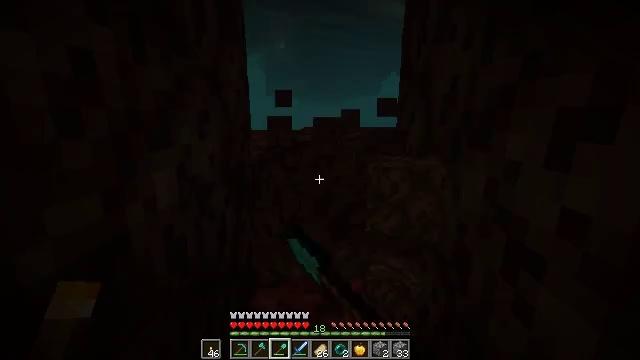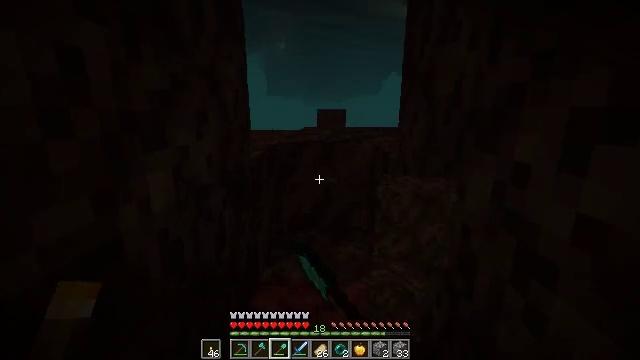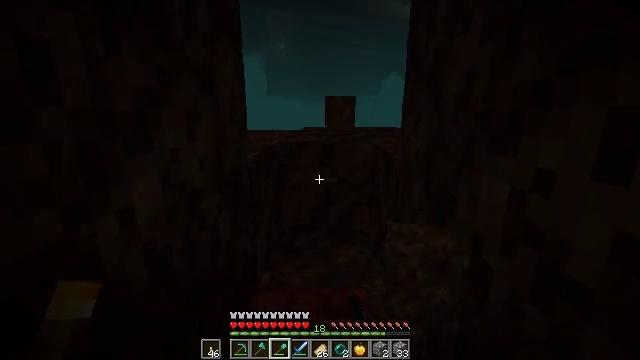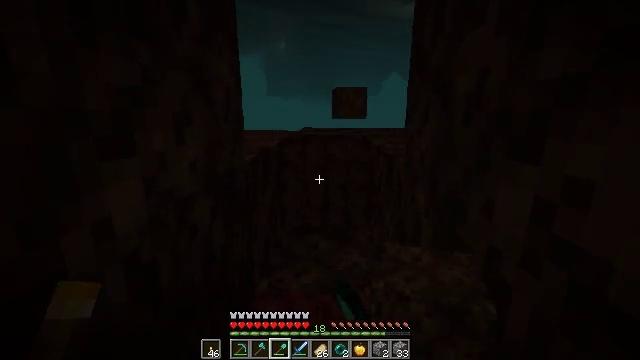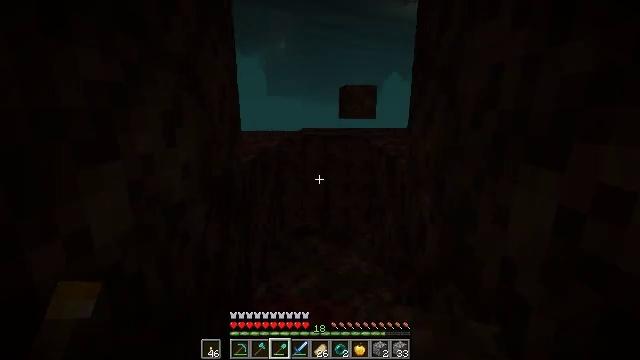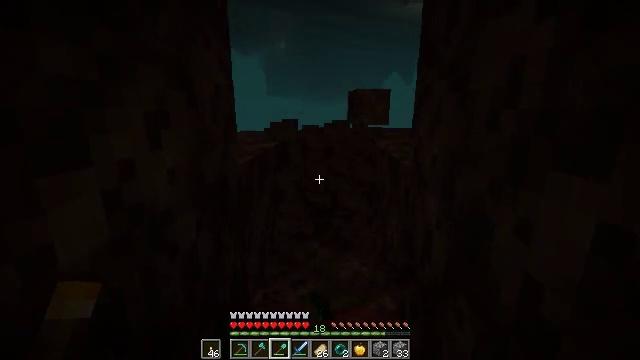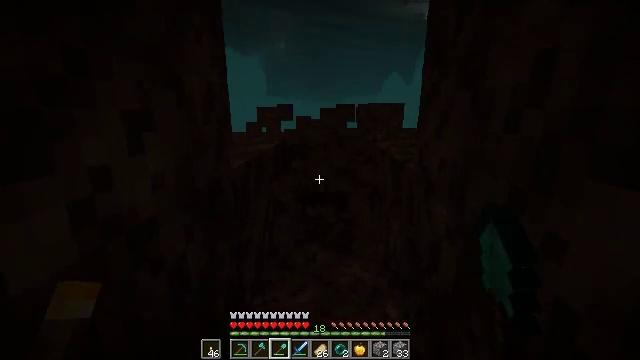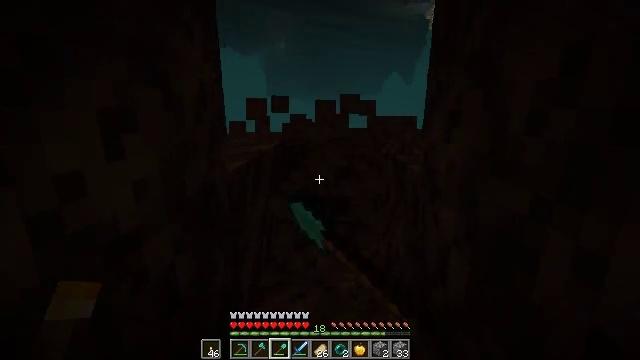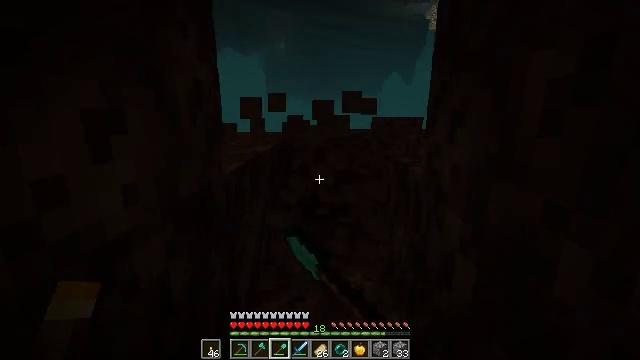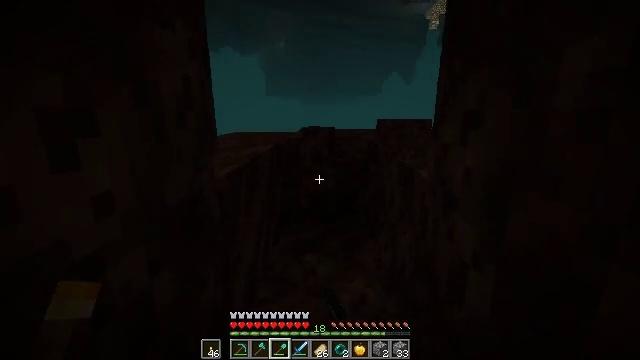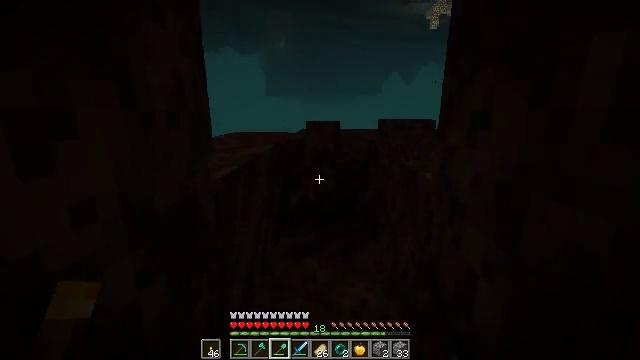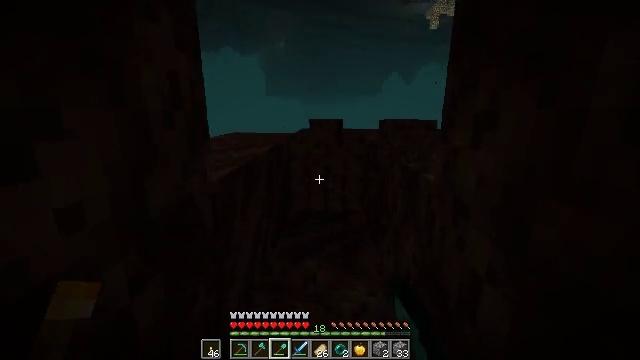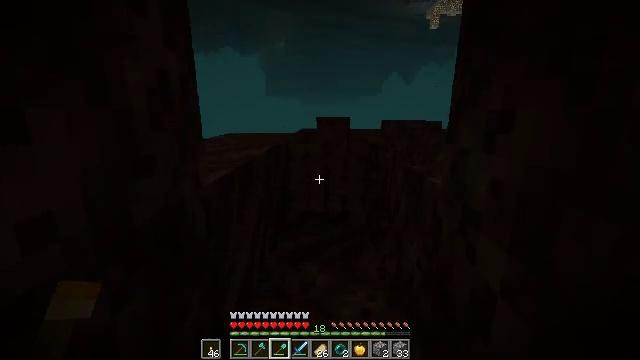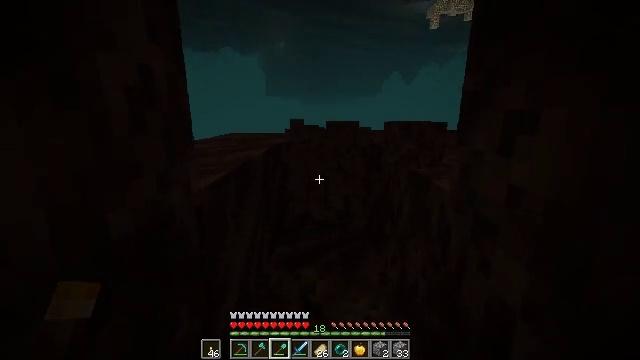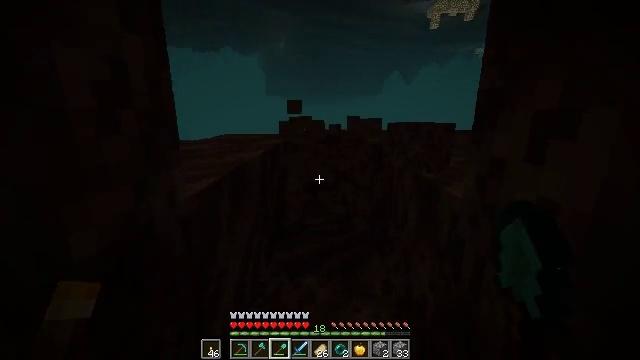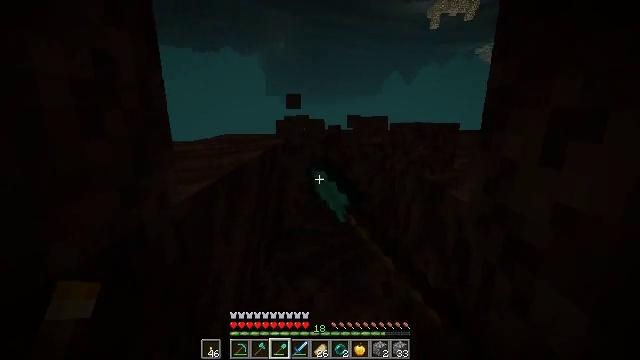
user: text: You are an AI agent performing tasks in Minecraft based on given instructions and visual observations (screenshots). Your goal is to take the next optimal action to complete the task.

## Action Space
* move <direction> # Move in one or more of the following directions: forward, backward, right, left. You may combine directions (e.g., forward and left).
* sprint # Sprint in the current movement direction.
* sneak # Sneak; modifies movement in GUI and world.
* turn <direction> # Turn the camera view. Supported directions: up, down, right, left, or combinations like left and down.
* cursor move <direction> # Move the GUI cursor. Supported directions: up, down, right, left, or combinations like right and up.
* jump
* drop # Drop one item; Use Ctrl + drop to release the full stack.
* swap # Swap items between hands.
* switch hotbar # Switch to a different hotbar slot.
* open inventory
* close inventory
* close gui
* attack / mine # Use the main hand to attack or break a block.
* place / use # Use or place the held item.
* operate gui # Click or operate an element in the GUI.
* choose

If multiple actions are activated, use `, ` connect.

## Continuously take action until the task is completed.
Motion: motion action
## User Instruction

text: Gather soul soil blocks.
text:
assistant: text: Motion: move forward, sneak, attack / mine
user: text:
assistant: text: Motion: move forward, sneak, attack / mine
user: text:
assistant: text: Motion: move forward, sneak, attack / mine
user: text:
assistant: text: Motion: move forward, sneak, attack / mine
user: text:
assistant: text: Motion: move forward, sneak, attack / mine
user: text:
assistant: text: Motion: move forward, sneak, attack / mine
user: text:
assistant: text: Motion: move forward, sneak, attack / mine
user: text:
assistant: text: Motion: move forward, sneak, attack / mine
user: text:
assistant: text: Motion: move forward, sneak, attack / mine
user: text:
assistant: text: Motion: move forward, sneak, attack / mine
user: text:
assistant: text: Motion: move forward, sneak, attack / mine
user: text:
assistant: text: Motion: move forward, sneak, attack / mine
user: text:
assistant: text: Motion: move forward, sneak, attack / mine
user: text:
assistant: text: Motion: move forward, sneak, attack / mine
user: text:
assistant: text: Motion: move forward, sneak, attack / mine
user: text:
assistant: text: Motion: move forward, sneak, attack / mine
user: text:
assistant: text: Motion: move forward, sneak, attack / mine
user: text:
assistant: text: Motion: move forward, sneak, attack / mine
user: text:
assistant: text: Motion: move forward, sneak
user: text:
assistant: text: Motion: move forward, sneak
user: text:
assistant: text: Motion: move forward, sneak
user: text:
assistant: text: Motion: move forward, sneak, attack / mine
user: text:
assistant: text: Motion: move forward, sneak, attack / mine
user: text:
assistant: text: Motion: move forward, sneak, attack / mine
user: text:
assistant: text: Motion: move forward, sneak, attack / mine
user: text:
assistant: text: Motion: move forward, sneak
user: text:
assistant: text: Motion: move forward, sneak
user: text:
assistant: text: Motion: sneak